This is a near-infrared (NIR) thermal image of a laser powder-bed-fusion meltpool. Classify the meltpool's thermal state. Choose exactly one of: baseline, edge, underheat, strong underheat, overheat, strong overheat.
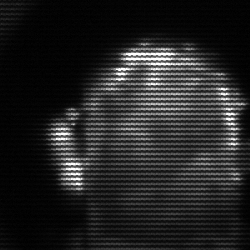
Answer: baseline